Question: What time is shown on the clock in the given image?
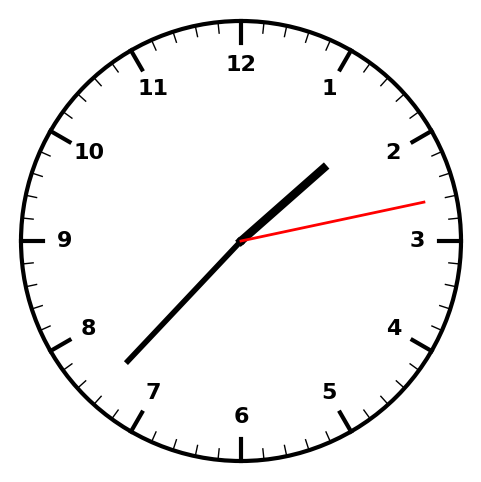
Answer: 01:37:13